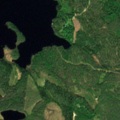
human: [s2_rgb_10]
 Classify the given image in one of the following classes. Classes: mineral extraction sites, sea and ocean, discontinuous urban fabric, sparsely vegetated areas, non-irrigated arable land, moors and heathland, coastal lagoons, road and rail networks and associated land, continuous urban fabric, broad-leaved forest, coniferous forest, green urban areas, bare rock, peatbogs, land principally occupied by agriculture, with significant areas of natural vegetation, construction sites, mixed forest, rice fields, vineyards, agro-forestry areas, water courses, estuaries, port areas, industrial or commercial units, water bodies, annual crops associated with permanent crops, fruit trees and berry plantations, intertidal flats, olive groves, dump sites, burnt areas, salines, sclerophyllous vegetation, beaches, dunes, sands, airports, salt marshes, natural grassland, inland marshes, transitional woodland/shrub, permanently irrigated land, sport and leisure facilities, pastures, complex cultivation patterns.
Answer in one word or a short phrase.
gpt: coniferous forest, mixed forest, water bodies